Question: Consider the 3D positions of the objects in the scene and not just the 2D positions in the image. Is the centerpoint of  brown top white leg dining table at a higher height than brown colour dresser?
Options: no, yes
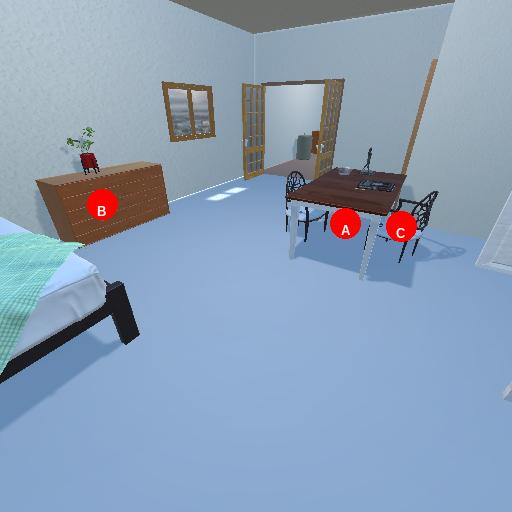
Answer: no